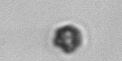
Label: nanoplankton_mix